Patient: sex M, age 60
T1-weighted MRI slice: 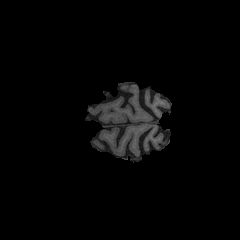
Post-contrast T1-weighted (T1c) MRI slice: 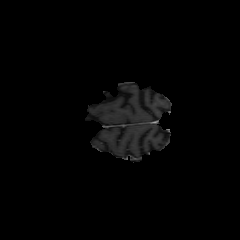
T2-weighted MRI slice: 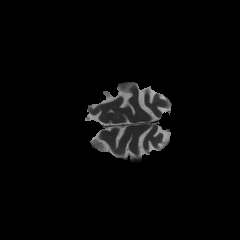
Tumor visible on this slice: no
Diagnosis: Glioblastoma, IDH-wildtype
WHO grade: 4